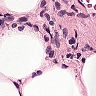
Metastatic tissue present: no